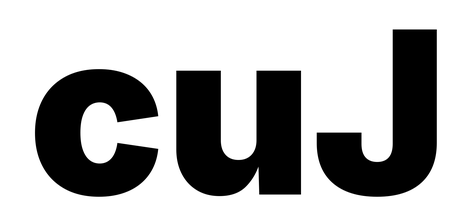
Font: Inter_Black